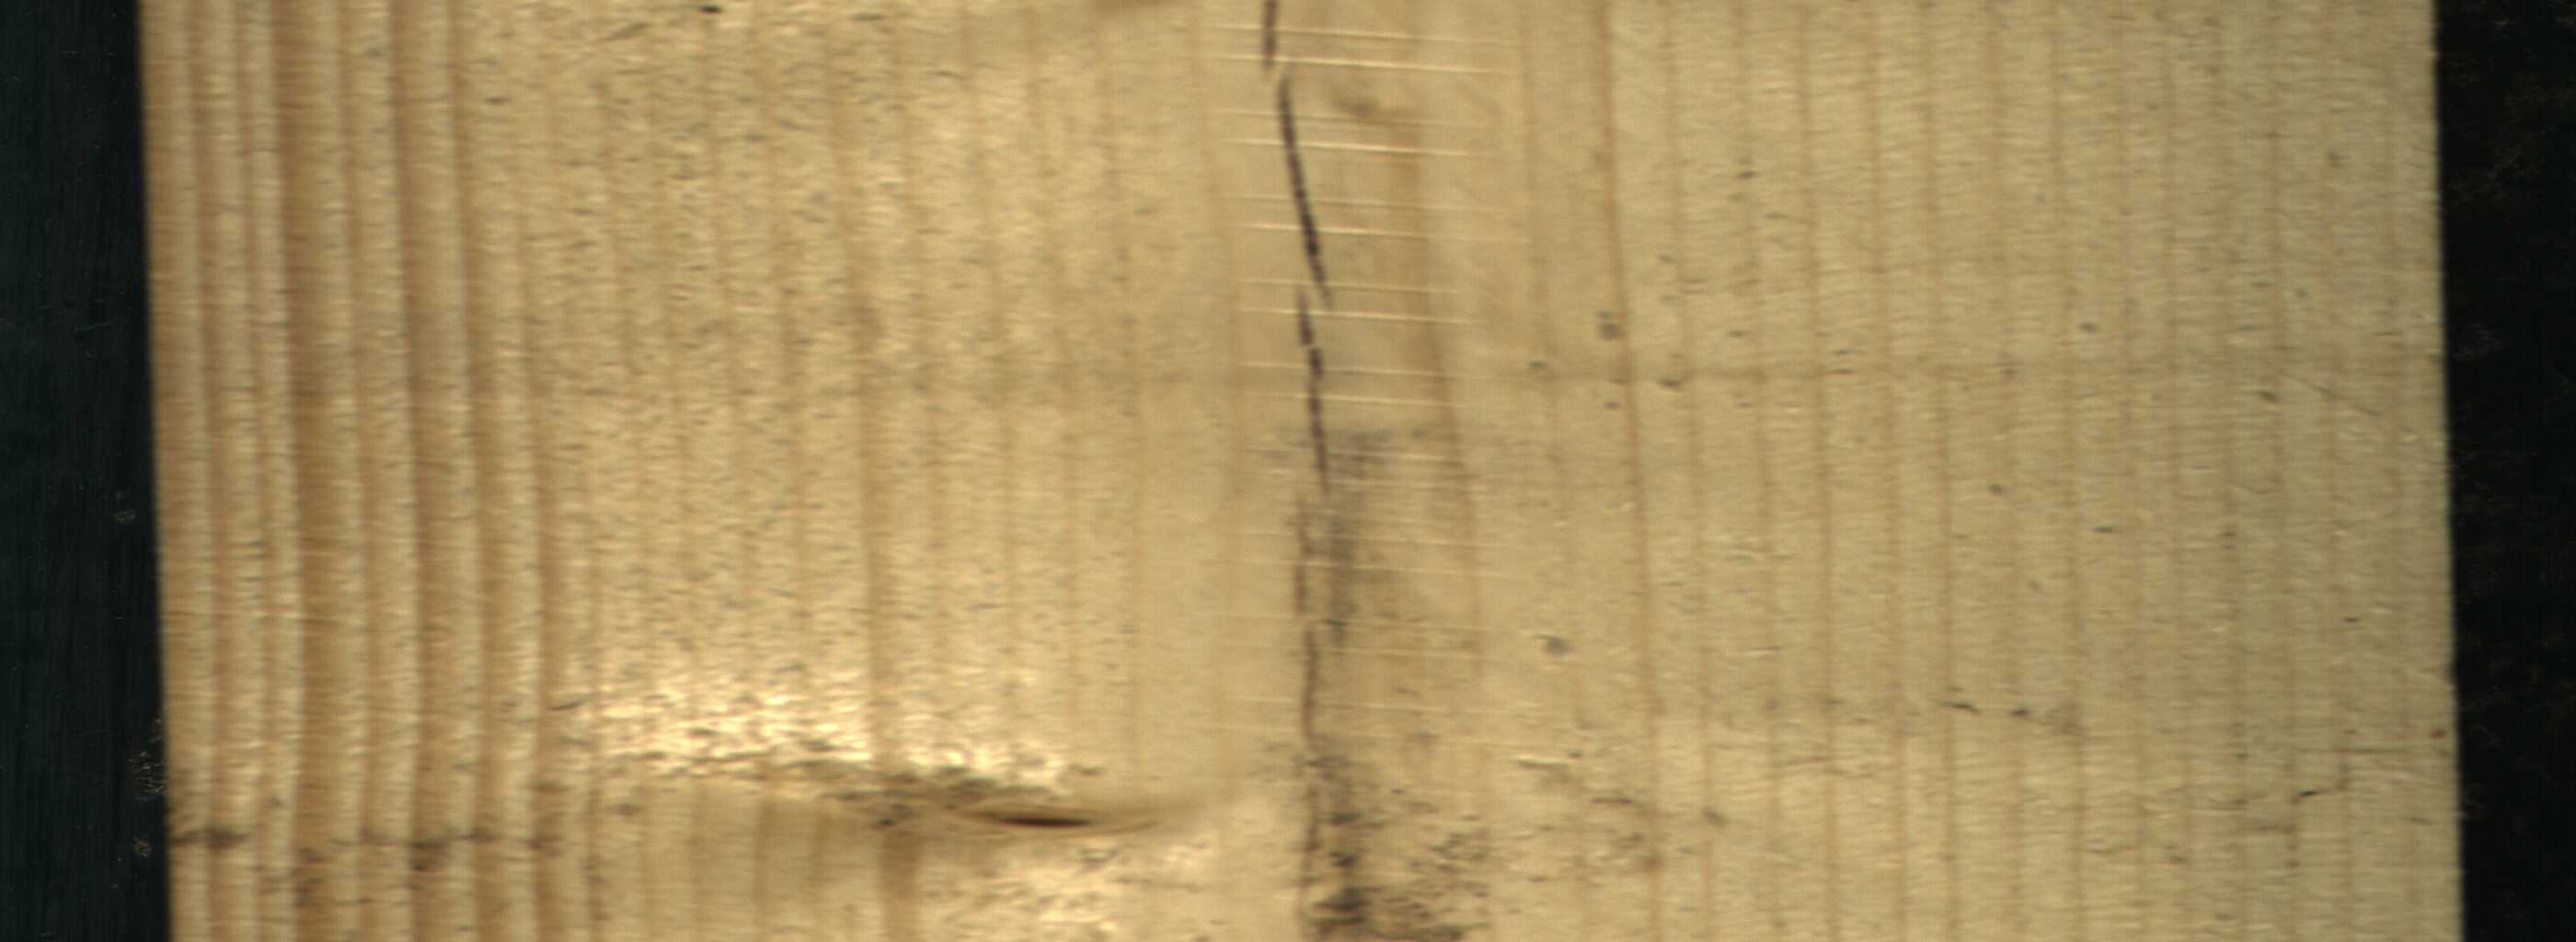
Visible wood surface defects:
Crack
Crack
Crack
Crack
Live_Knot